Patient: sex M, age 42
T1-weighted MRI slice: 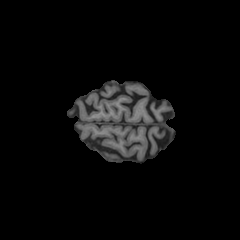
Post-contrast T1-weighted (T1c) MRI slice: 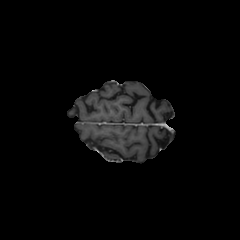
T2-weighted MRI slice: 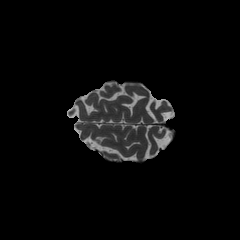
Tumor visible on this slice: no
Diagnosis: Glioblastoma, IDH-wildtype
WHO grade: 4